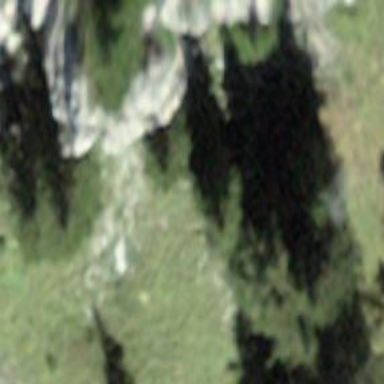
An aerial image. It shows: Natural cliff.